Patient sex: M
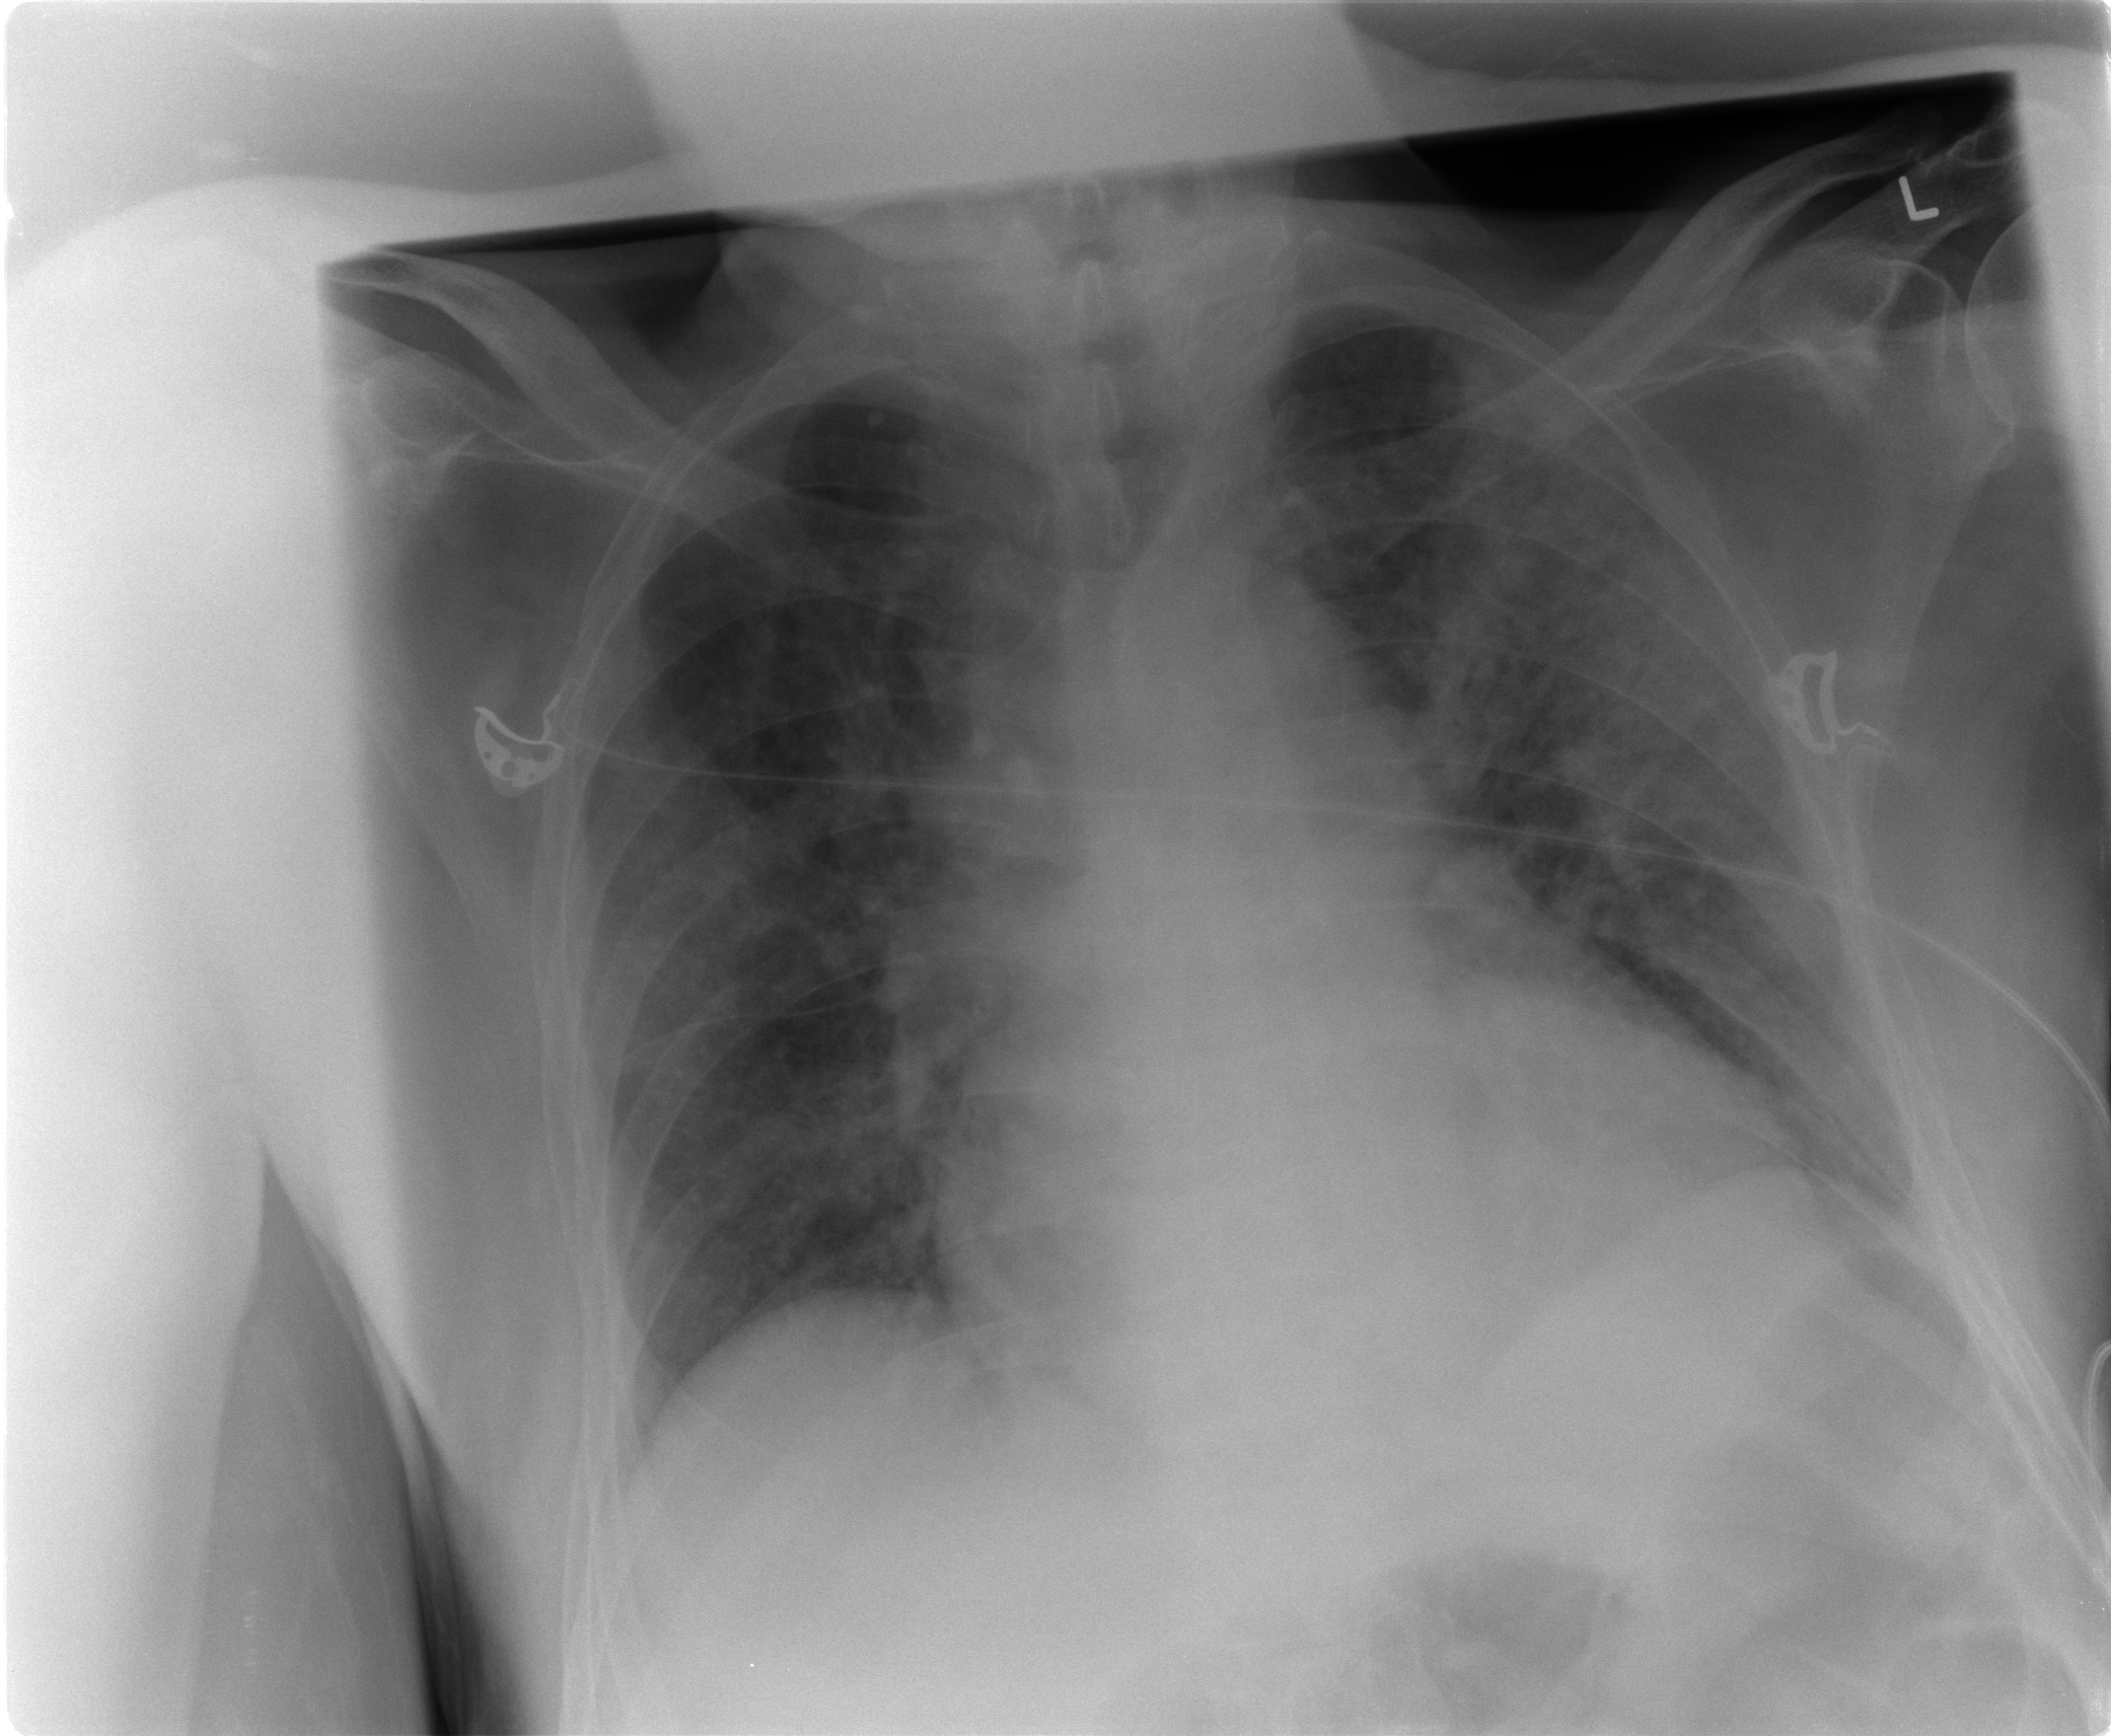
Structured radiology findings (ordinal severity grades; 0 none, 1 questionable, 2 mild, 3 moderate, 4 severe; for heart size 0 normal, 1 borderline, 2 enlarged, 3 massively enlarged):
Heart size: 2
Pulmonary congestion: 3
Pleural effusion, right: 0
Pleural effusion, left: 2
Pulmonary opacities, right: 2
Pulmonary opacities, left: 3
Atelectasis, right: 2
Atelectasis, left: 2